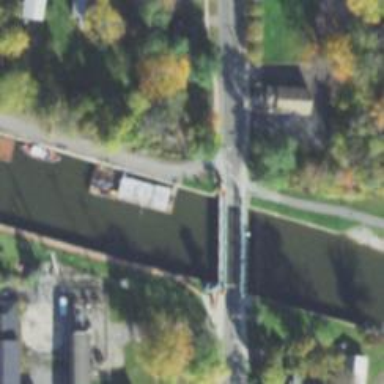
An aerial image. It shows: Lift bridge on residential road.